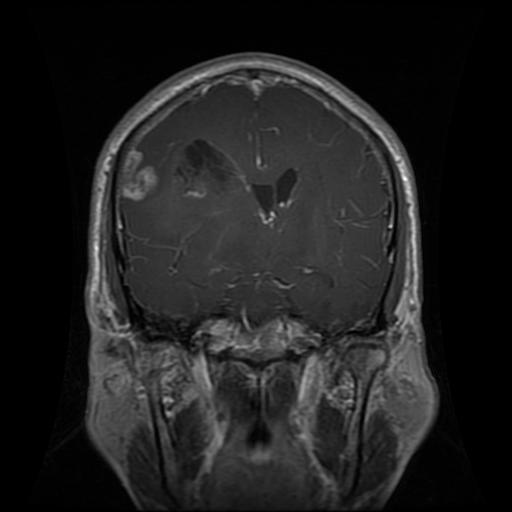
Label: glioma